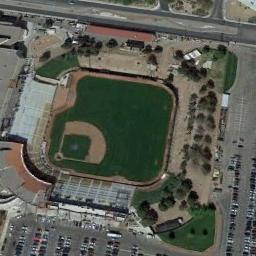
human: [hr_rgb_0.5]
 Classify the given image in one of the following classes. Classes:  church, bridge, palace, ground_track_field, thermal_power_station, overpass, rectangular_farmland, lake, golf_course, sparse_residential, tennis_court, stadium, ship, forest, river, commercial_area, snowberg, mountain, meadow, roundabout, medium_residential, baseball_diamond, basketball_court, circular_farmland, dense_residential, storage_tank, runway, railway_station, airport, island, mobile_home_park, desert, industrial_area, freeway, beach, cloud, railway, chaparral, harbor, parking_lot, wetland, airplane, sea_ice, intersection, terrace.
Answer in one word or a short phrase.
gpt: baseball_diamond